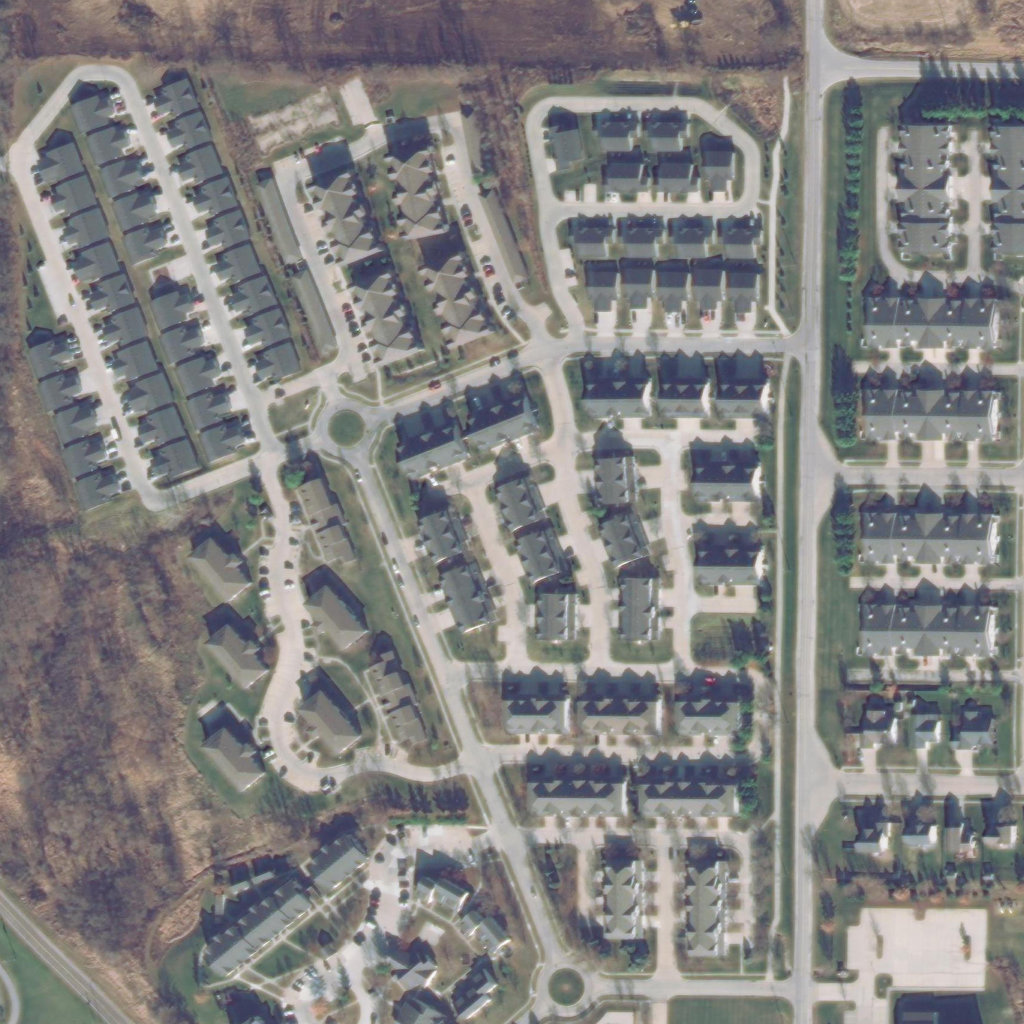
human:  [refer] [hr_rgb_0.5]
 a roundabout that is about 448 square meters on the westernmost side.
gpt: <box>[[31, 38, 36, 44, 0]]</box>